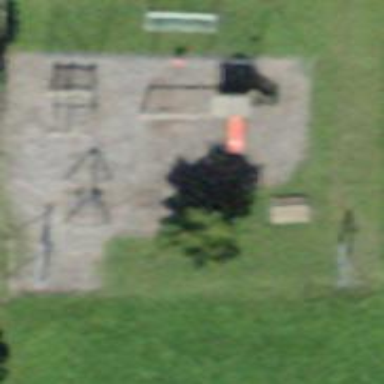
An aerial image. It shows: Playground area for leisure land.